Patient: sex M, age 62
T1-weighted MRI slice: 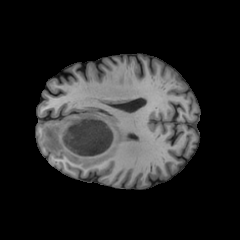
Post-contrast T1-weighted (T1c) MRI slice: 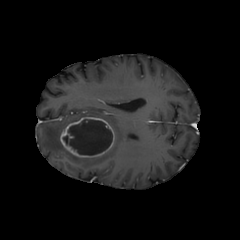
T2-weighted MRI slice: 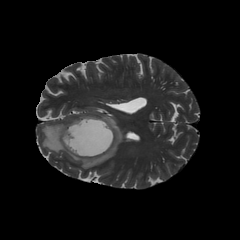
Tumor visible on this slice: yes
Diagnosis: Glioblastoma, IDH-wildtype
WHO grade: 4